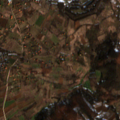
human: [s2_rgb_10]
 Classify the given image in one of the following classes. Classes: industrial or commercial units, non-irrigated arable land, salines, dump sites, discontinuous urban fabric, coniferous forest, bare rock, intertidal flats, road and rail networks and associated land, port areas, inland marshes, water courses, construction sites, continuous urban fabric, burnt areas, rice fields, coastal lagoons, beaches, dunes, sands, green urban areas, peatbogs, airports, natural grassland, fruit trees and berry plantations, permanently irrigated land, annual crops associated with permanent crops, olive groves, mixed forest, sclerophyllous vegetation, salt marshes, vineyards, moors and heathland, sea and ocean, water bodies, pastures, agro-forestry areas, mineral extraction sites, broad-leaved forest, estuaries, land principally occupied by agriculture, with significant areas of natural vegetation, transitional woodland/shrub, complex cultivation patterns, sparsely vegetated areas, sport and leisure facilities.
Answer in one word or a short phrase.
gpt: non-irrigated arable land, complex cultivation patterns, land principally occupied by agriculture, with significant areas of natural vegetation, broad-leaved forest